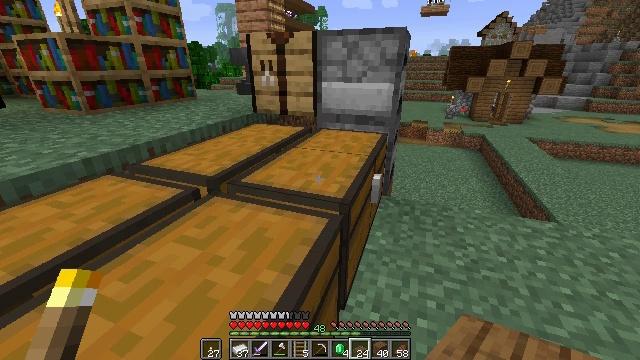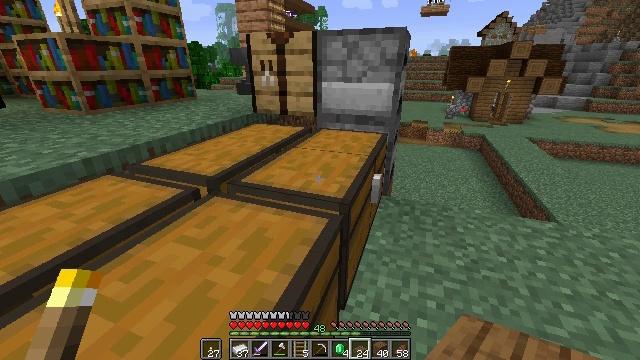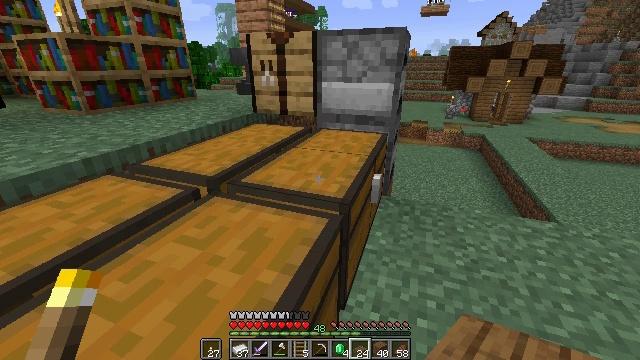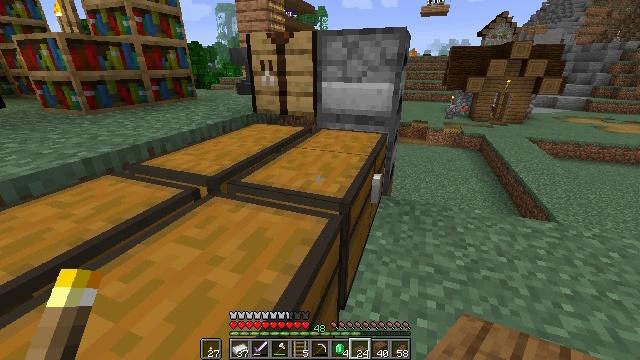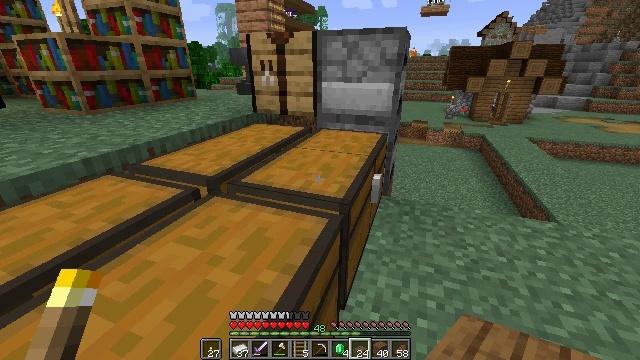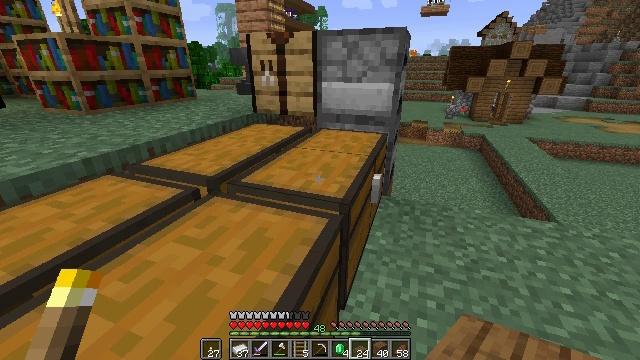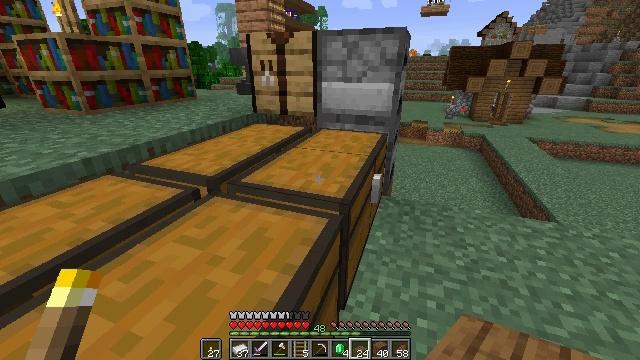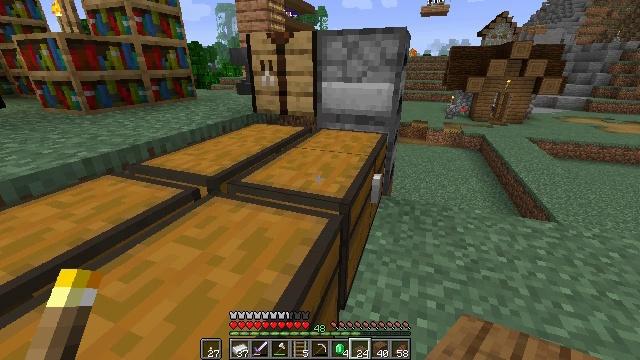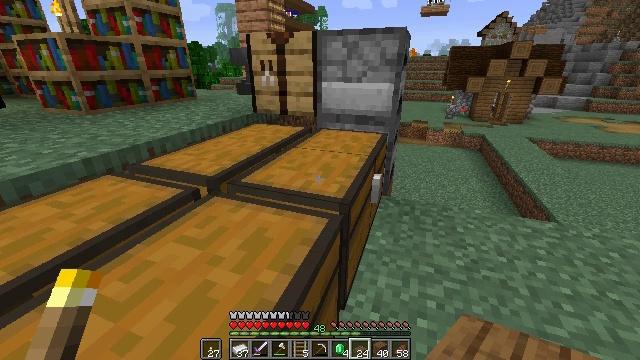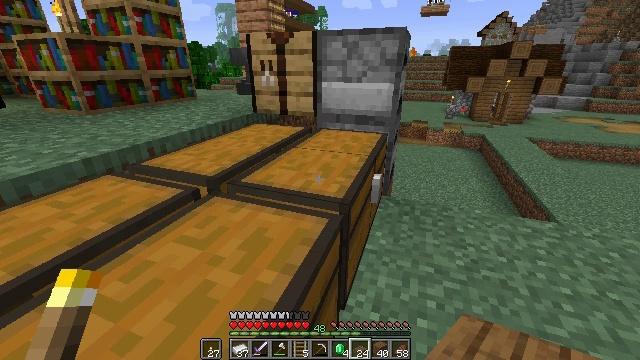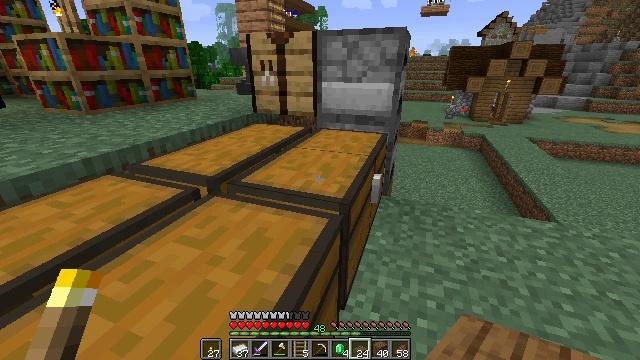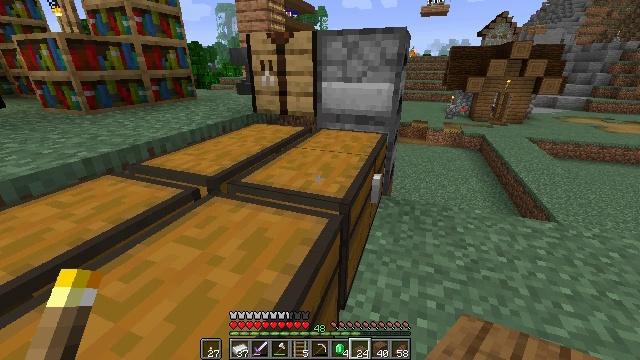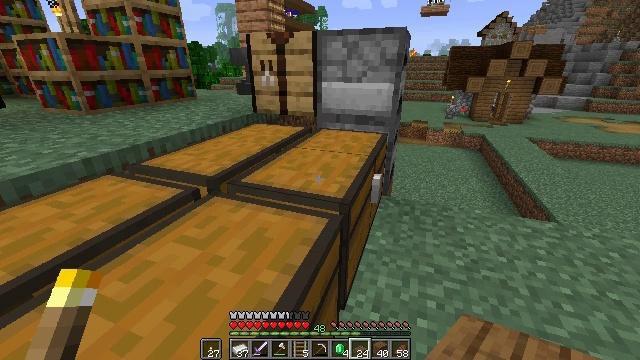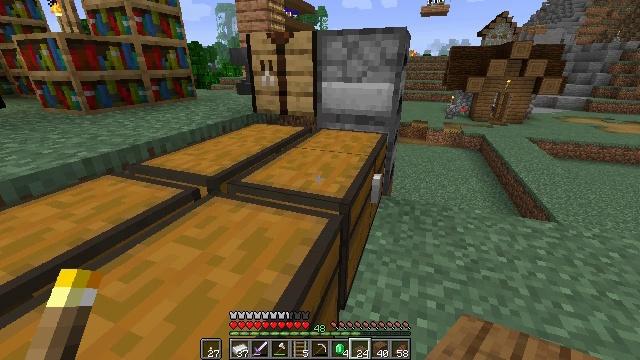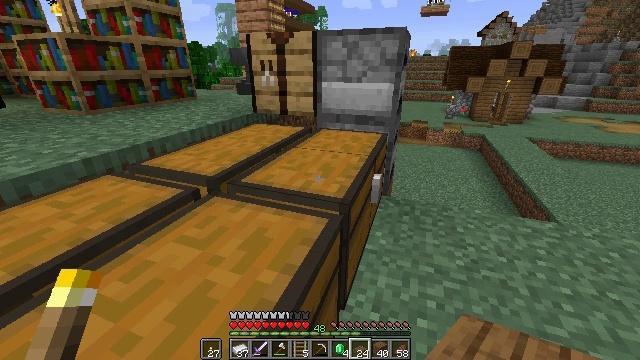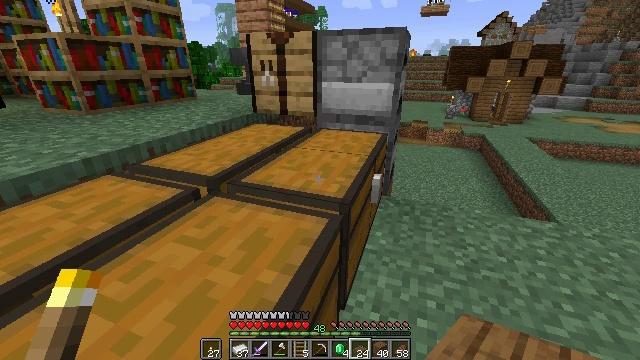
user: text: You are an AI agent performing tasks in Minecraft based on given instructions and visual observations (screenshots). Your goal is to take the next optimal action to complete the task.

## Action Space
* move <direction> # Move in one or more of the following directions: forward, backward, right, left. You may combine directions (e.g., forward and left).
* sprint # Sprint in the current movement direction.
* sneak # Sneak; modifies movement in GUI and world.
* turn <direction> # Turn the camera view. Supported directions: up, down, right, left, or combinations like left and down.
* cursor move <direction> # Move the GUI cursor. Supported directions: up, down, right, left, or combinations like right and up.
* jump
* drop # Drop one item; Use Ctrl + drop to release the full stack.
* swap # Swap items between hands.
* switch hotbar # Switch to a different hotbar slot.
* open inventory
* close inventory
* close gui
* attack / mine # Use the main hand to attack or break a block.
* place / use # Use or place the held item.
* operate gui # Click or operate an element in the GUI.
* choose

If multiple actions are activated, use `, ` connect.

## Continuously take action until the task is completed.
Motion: motion action
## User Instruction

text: Remove a spruce slab from the inventory.
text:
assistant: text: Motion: no_op
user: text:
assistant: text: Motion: no_op
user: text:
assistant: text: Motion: no_op
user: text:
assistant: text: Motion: no_op
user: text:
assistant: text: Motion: no_op
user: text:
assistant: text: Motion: no_op
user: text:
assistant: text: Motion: no_op
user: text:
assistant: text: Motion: no_op
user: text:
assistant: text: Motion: no_op
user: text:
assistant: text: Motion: no_op
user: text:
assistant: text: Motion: no_op
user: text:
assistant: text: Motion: no_op
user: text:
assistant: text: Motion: no_op
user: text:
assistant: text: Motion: no_op
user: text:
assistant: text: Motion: no_op
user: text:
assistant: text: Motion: no_op
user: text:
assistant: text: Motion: no_op
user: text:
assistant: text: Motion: no_op
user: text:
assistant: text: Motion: no_op
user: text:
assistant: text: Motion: no_op
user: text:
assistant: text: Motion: no_op
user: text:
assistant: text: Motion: no_op
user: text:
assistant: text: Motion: no_op
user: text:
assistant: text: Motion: no_op
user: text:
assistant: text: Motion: no_op
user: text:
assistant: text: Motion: no_op
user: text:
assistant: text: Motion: no_op
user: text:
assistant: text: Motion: no_op
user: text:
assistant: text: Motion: no_op
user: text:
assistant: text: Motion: no_op